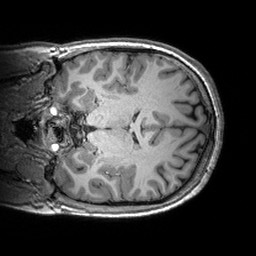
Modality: T1w
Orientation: coronal
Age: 26
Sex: male
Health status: healthy
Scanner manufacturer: siemens
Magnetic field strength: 3 T
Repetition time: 2.53 s
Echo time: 0.00288 s